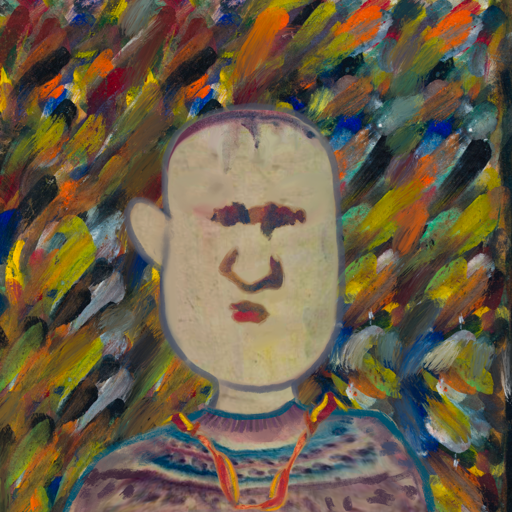
Background: An_Impression, Head And Neck Front: Hill_Girl, Face Front: In_The_Sun, Bust: HillGirl, Hair Front: Blank, Head Accessory: Blank, Second Necklace: Gypsy_Mother_1, Necklace: Blank, Baby: Blank